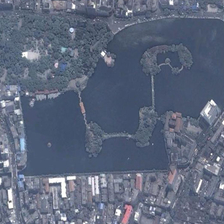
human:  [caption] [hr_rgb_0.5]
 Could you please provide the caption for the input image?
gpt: many buildings are around a park with many green trees and a pond .

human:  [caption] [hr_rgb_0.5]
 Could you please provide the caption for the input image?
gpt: many buildings are around a park with many green trees and a pond .

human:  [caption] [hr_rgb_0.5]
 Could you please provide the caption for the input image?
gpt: many buildings are around a park with many green trees and a pond .

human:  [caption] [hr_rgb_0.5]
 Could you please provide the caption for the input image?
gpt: many buildings are around a park with many green trees and a pond .

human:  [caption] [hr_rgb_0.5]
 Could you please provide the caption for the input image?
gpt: many buildings are around a park with many green trees and a pond .